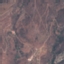
Land use / land cover class: HerbaceousVegetation